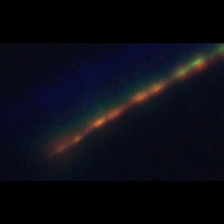
Taxon: Psuedo-nitzschia
Group: Diatoms